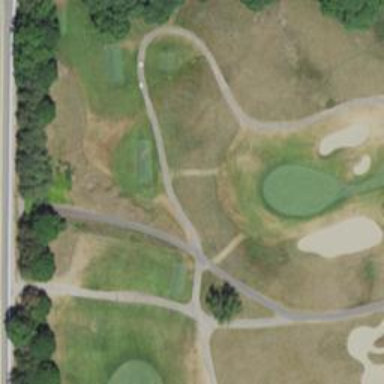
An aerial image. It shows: Pathway for golfing.